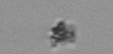
Label: detritus